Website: lowes
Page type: payment
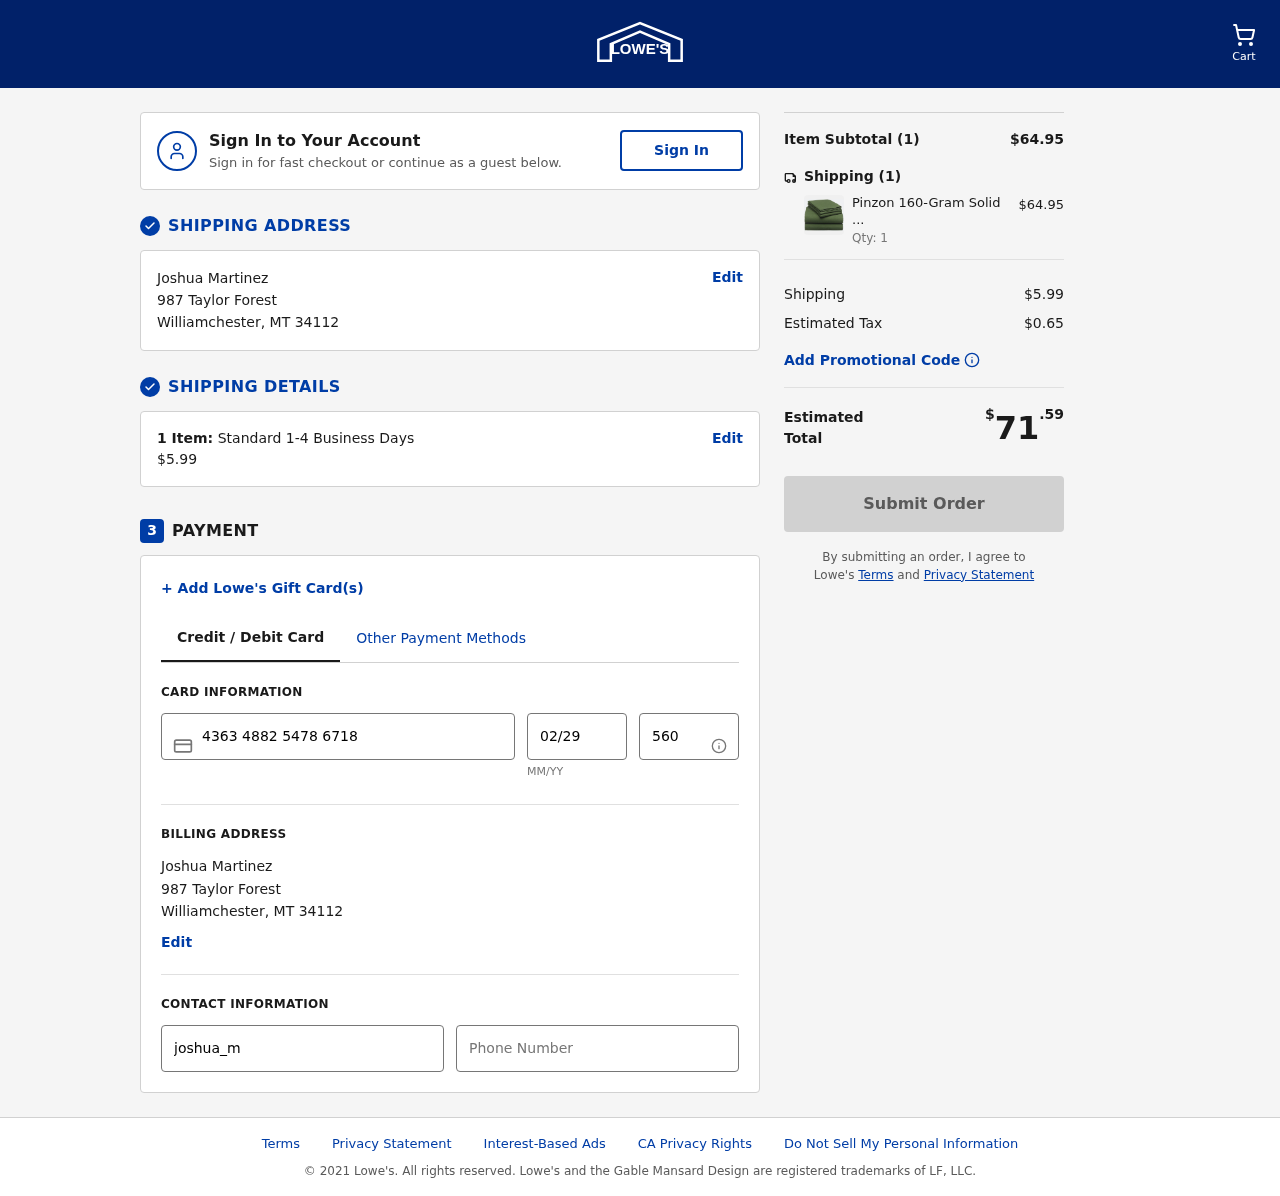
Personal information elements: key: PII_CARD_CVV
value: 560
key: PII_CARD_EXPIRY
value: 02/29
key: PII_CARD_NUMBER
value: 4363 4882 5478 6718
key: PII_CITY
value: Williamchester
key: PII_EMAIL
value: joshua_martinez@hotmail.com
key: PII_FULLNAME
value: Joshua Martinez
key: PII_PHONE
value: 3248273836
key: PII_POSTCODE
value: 34112
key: PII_STATE_ABBR
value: MT
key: PII_STREET
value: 987 Taylor Forest
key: PII_FULLNAME2
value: Joshua Martinez
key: PII_CITY2
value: Williamchester
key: PII_STATE_ABBR2
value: MT
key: PII_POSTCODE_FULL
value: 34112
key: PII_POSTCODE_NUMERIC
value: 34112
Product elements: key: PRODUCT1_NAME
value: Pinzon 160-Gram Solid Flannel Full Sheet Set, Olive
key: PRODUCT1_PRICE
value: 64.95
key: PRODUCT1_QUANTITY
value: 1
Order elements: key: ORDER_NUM_ITEMS
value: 1
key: ORDER_SHIPPING_COST
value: $5.99
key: ORDER_NUM_ITEMS2
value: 1
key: ORDER_SUBTOTAL
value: $64.95
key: ORDER_NUM_ITEMS3
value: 1
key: ORDER_SHIPPING_COST2
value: $5.99
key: ORDER_TAX
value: $0.65
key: ORDER_TOTAL
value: $71.59